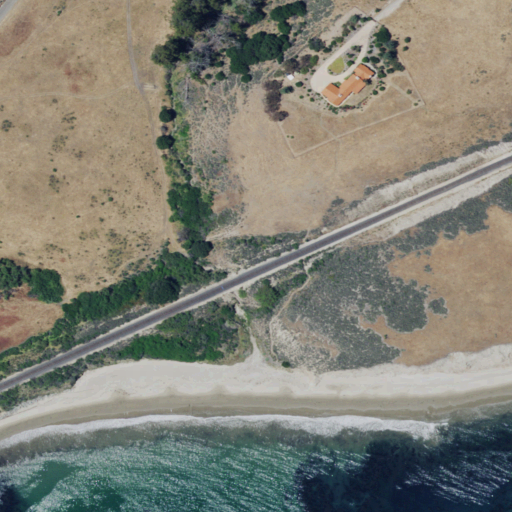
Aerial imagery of valley in California named Cañada De Las Panochas containing shrub, grassland, open water, herbaceous wetlands, low intensity development, medium intensity development, barren land, evergreen forest, woody wetlands, open development, and high intensity development